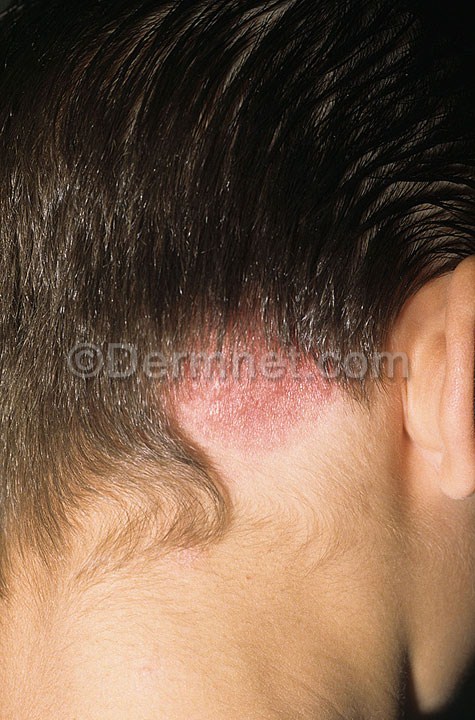
Disease: Tinea Ringworm Candidiasis and other Fungal Infections